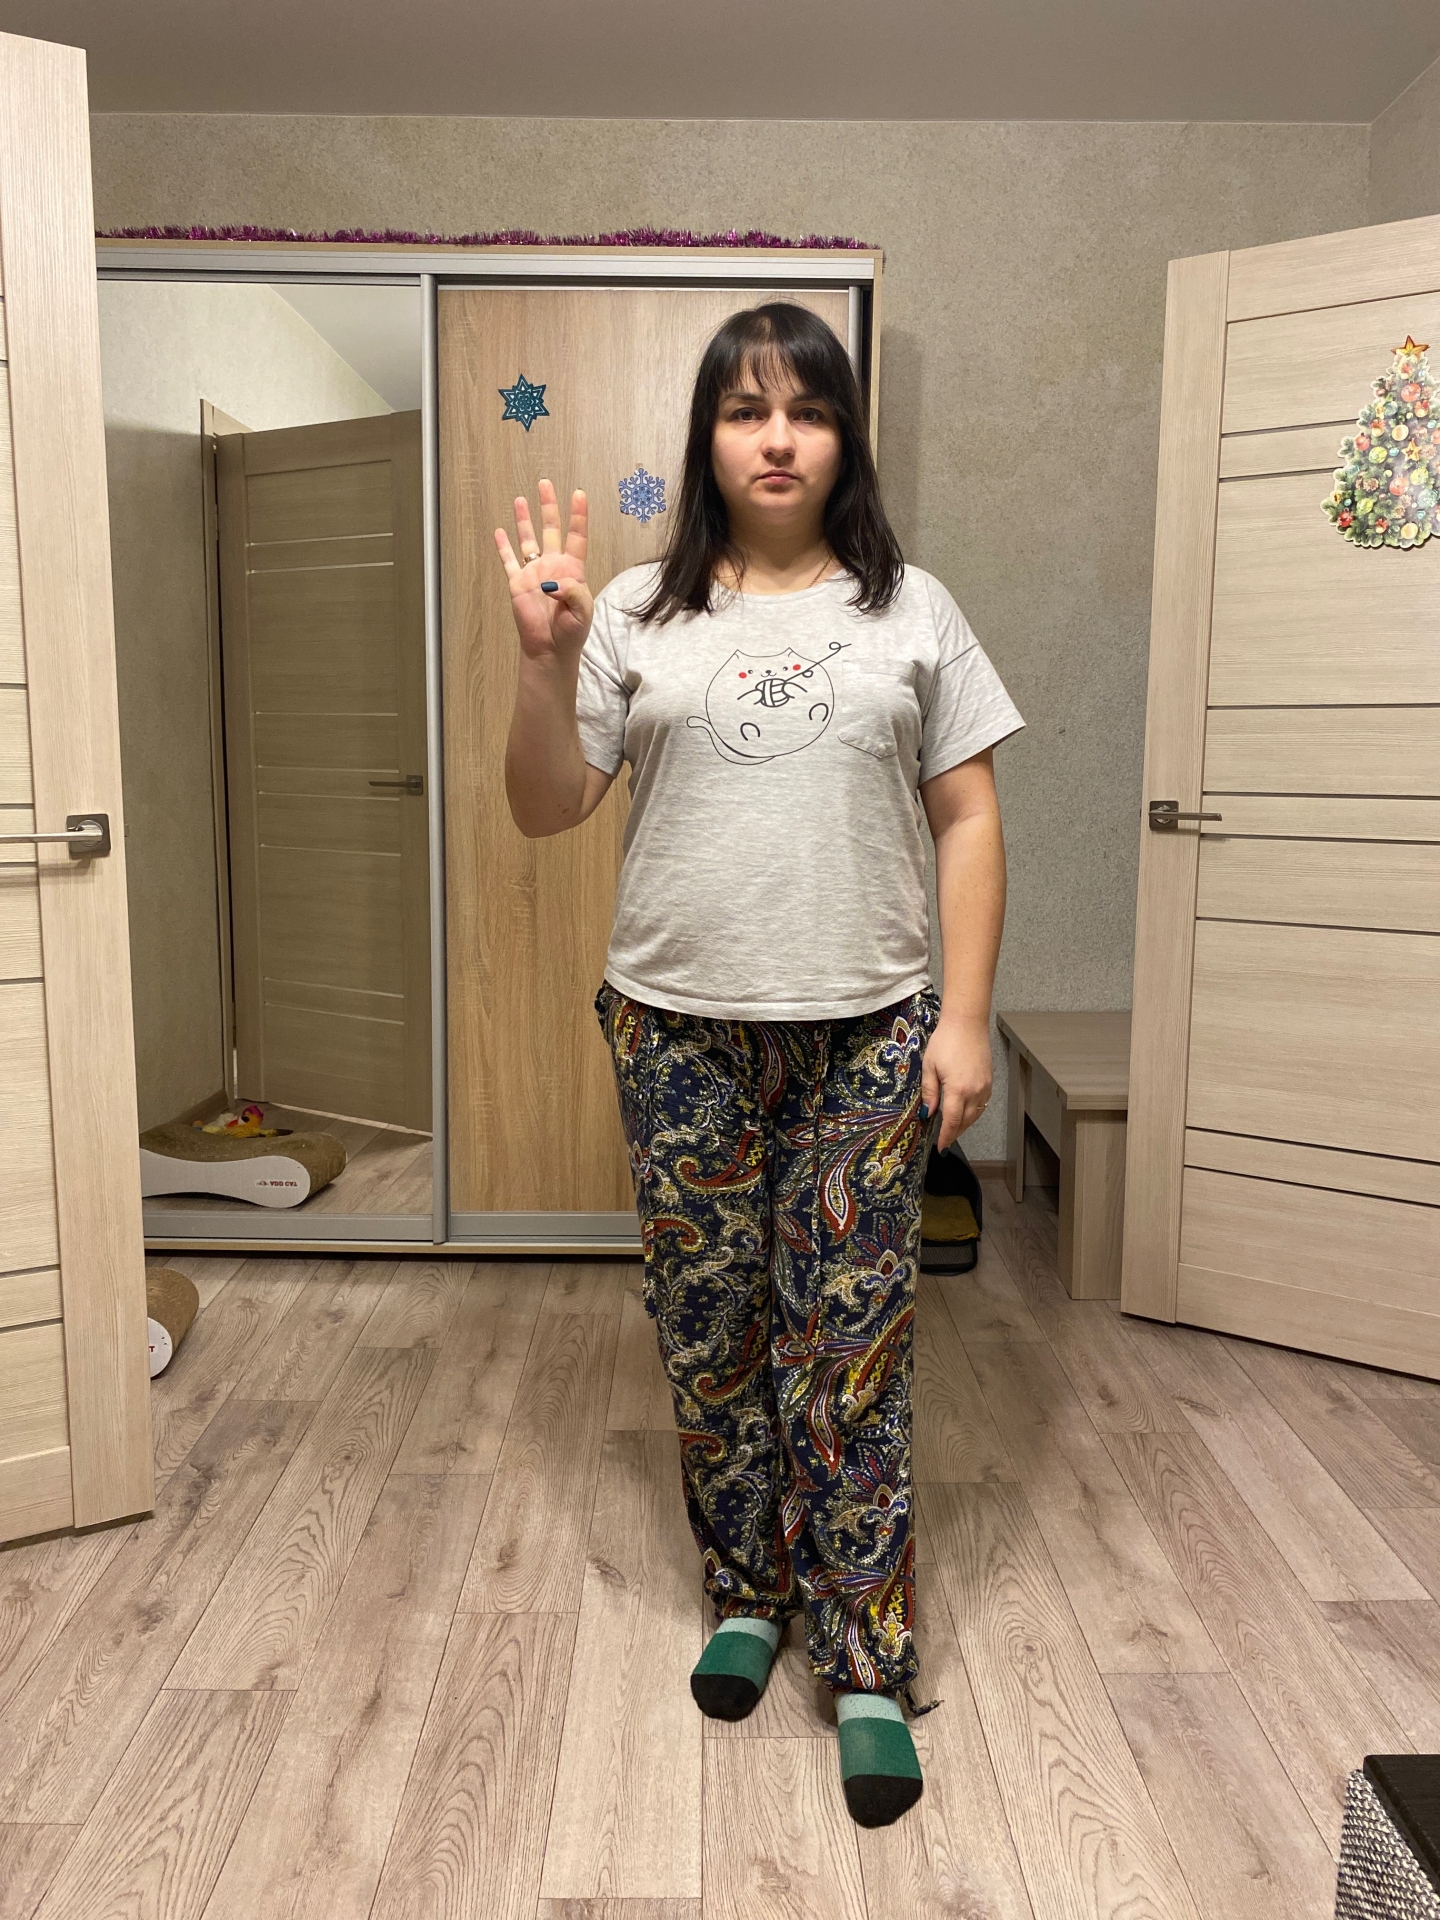
Label: clear